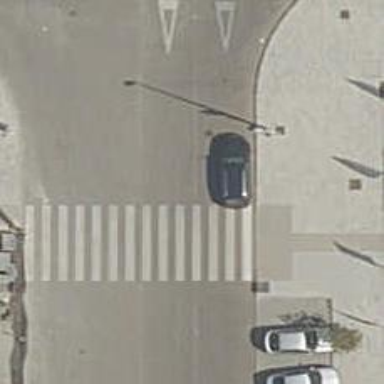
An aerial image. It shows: Uncontrolled road crossing.